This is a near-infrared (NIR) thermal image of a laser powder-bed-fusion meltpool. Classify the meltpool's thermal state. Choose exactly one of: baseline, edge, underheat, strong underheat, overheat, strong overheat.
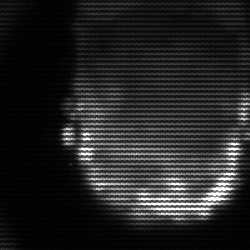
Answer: baseline